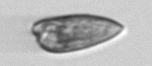
Label: Prorocentrum_dentatum